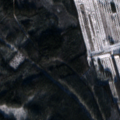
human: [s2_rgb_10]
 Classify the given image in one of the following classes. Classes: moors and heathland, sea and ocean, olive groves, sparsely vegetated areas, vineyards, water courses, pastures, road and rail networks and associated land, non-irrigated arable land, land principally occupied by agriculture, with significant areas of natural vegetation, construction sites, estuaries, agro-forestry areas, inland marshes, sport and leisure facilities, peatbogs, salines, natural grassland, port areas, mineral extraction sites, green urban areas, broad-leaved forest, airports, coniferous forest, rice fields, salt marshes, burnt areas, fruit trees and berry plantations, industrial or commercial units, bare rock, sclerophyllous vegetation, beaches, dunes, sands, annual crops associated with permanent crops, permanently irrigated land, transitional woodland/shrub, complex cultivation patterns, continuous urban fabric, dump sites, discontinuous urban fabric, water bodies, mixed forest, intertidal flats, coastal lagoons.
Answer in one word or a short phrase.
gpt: coniferous forest, mixed forest, transitional woodland/shrub, peatbogs